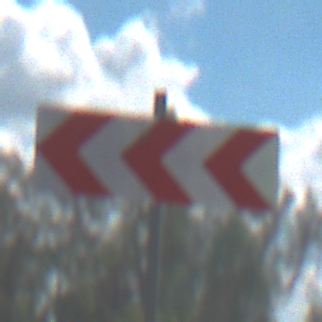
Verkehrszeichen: RichtungstafelnInKurvenGrossRechts
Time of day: Midday
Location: Outdoor (Nature)
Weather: PartlyCloudy
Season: NotSpecified
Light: Natural